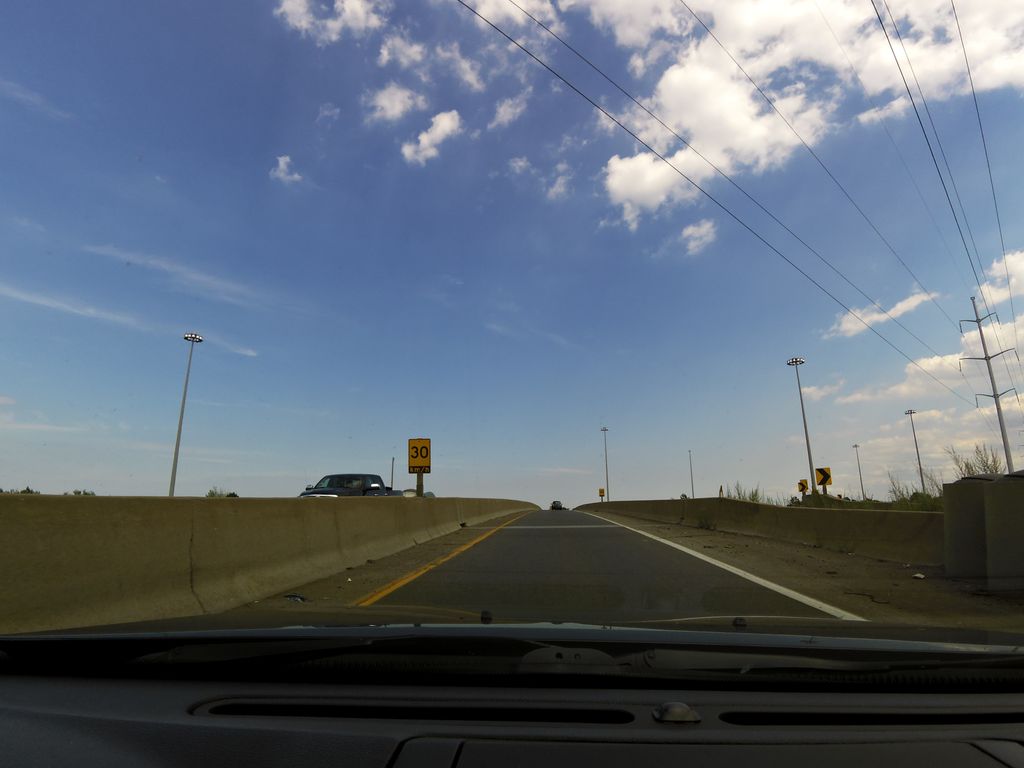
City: hamilton